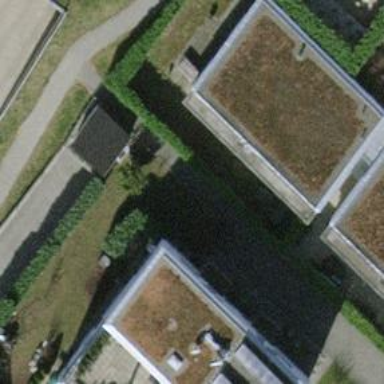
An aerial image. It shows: Terrace building.